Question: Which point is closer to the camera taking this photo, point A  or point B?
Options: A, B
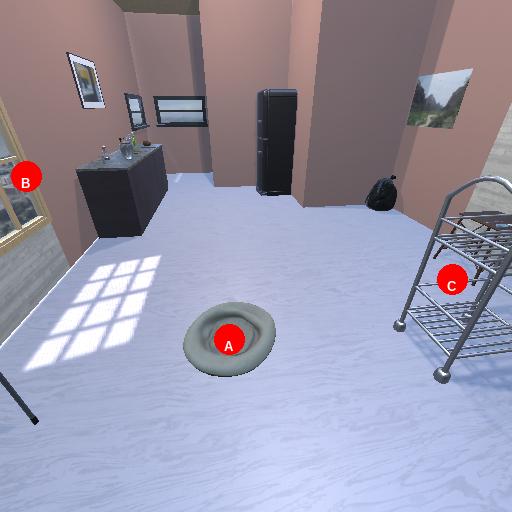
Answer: A